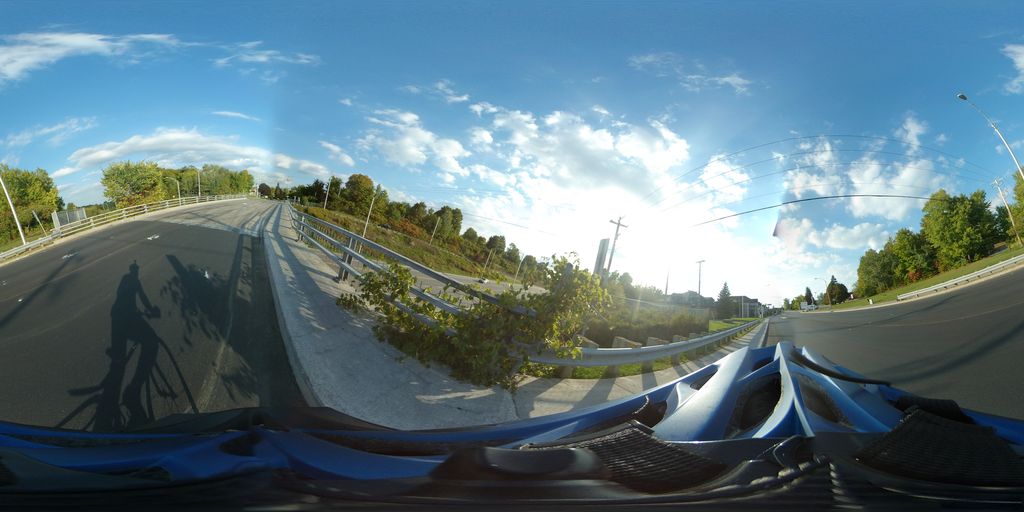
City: ottawa-gatineau